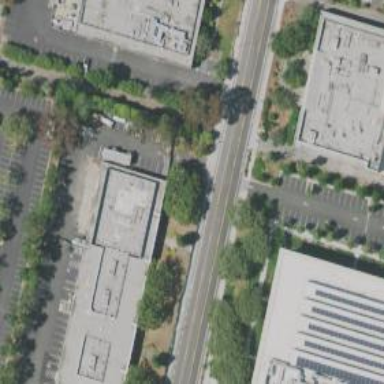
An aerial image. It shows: Tertiary road with asphalt surface and sidewalk on the left.